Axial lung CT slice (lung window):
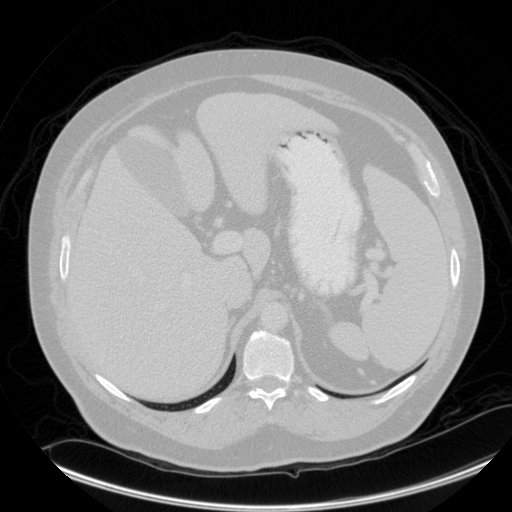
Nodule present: no